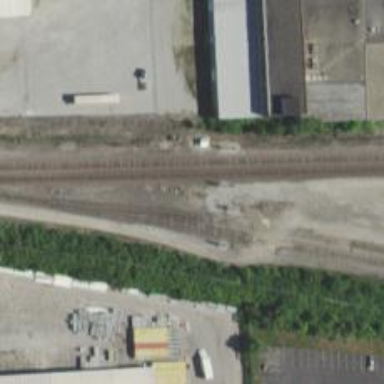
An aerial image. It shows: Railway junction.